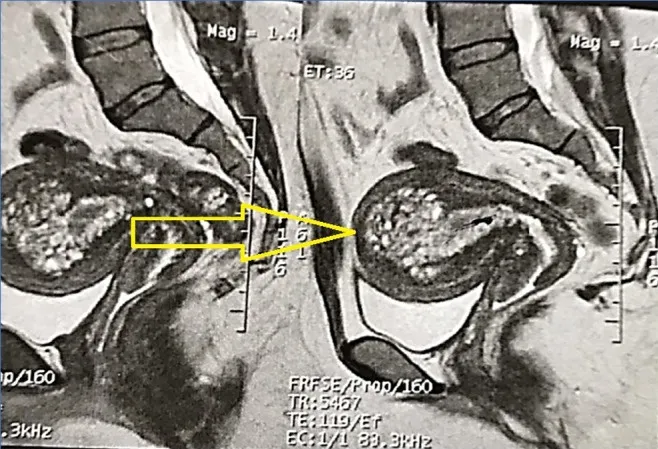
MRI unveils adhesions and uterine mass. MRI with sagittal section reveals an adhesion in the rectovesical space, along with adhesion of both ovaries to the uterus's body, suggesting a possible association with adenomyosis. A high-signal multicystic, well-defined mass is observed in the central part of the uterus on T2-weighted sagittal images, measuring approximately 76 x 53 x 59 mm. The origin of the mass cannot be distinguished as either myometrial or endometrial. It extends near the serosal surface in the left fundal part. The serosal surfaces of the uterus are intact, and there is no evidence supporting the cervical invasion.
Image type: radiology (mri)